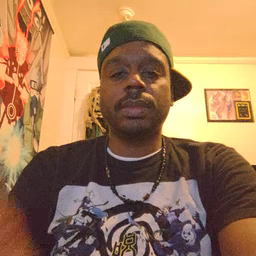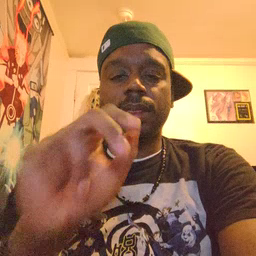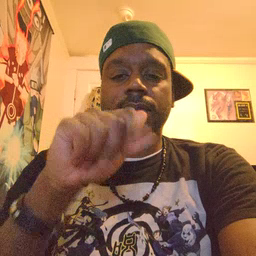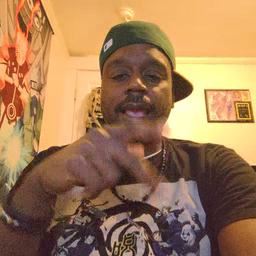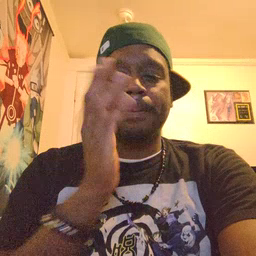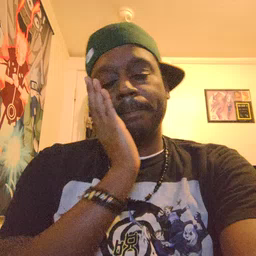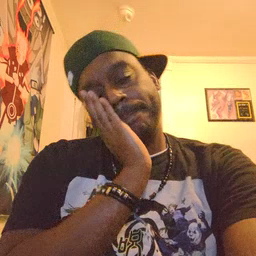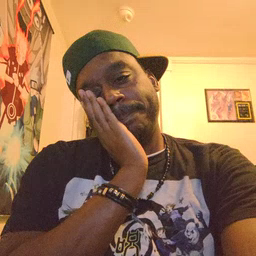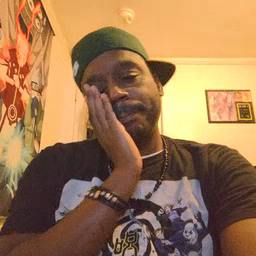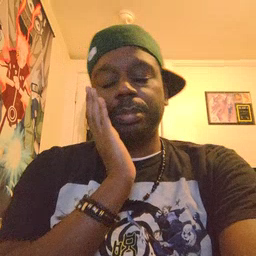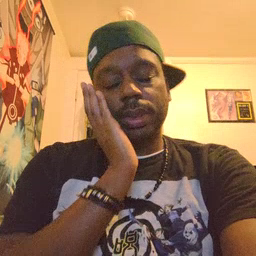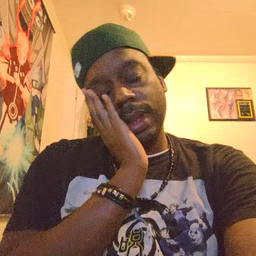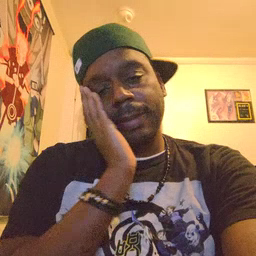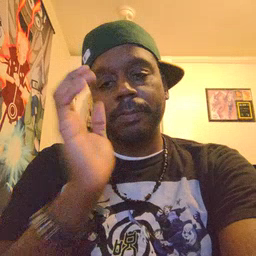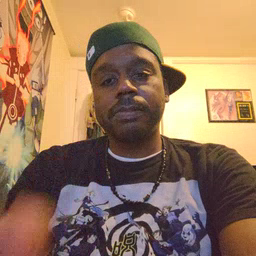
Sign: nap